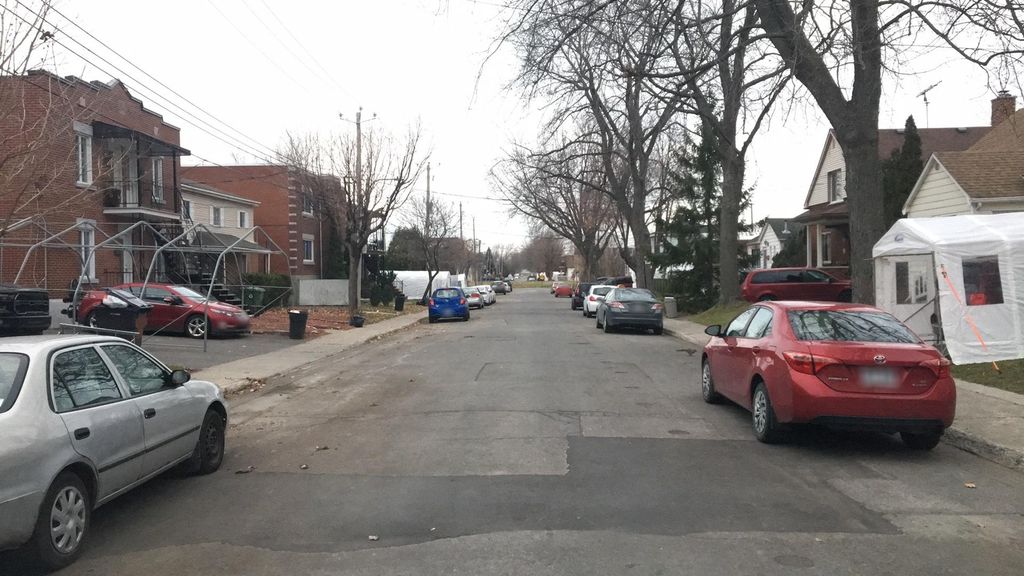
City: montreal